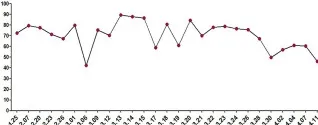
Clinical course and skin hyperpigmentation of the patient. (F) Skin hyperpigmentation gradually disappeared (January 16, 2020).
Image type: pathology (masson_trichrome)